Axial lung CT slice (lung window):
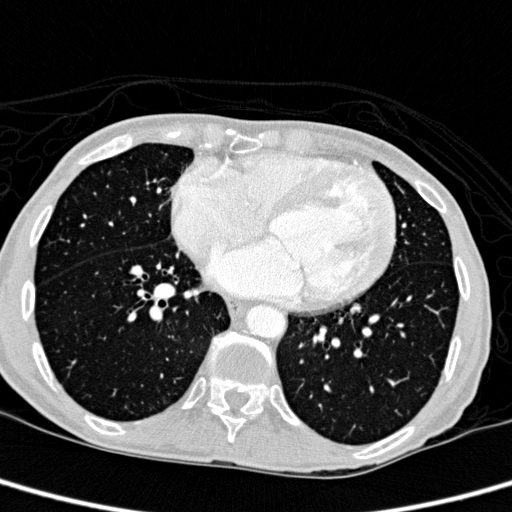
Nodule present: no